Brain MRI, t2w sequence, axial 2D slice.
Patient: age 38, sex F, weight 78 kg, height 1.78 m
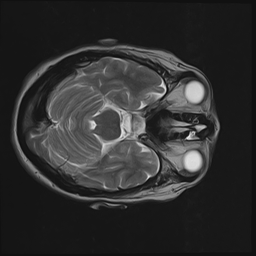